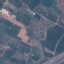
Land use / land cover: PermanentCrop